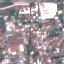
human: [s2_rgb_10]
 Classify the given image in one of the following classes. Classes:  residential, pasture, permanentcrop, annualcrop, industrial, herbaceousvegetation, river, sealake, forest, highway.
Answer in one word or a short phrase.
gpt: Residential